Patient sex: F
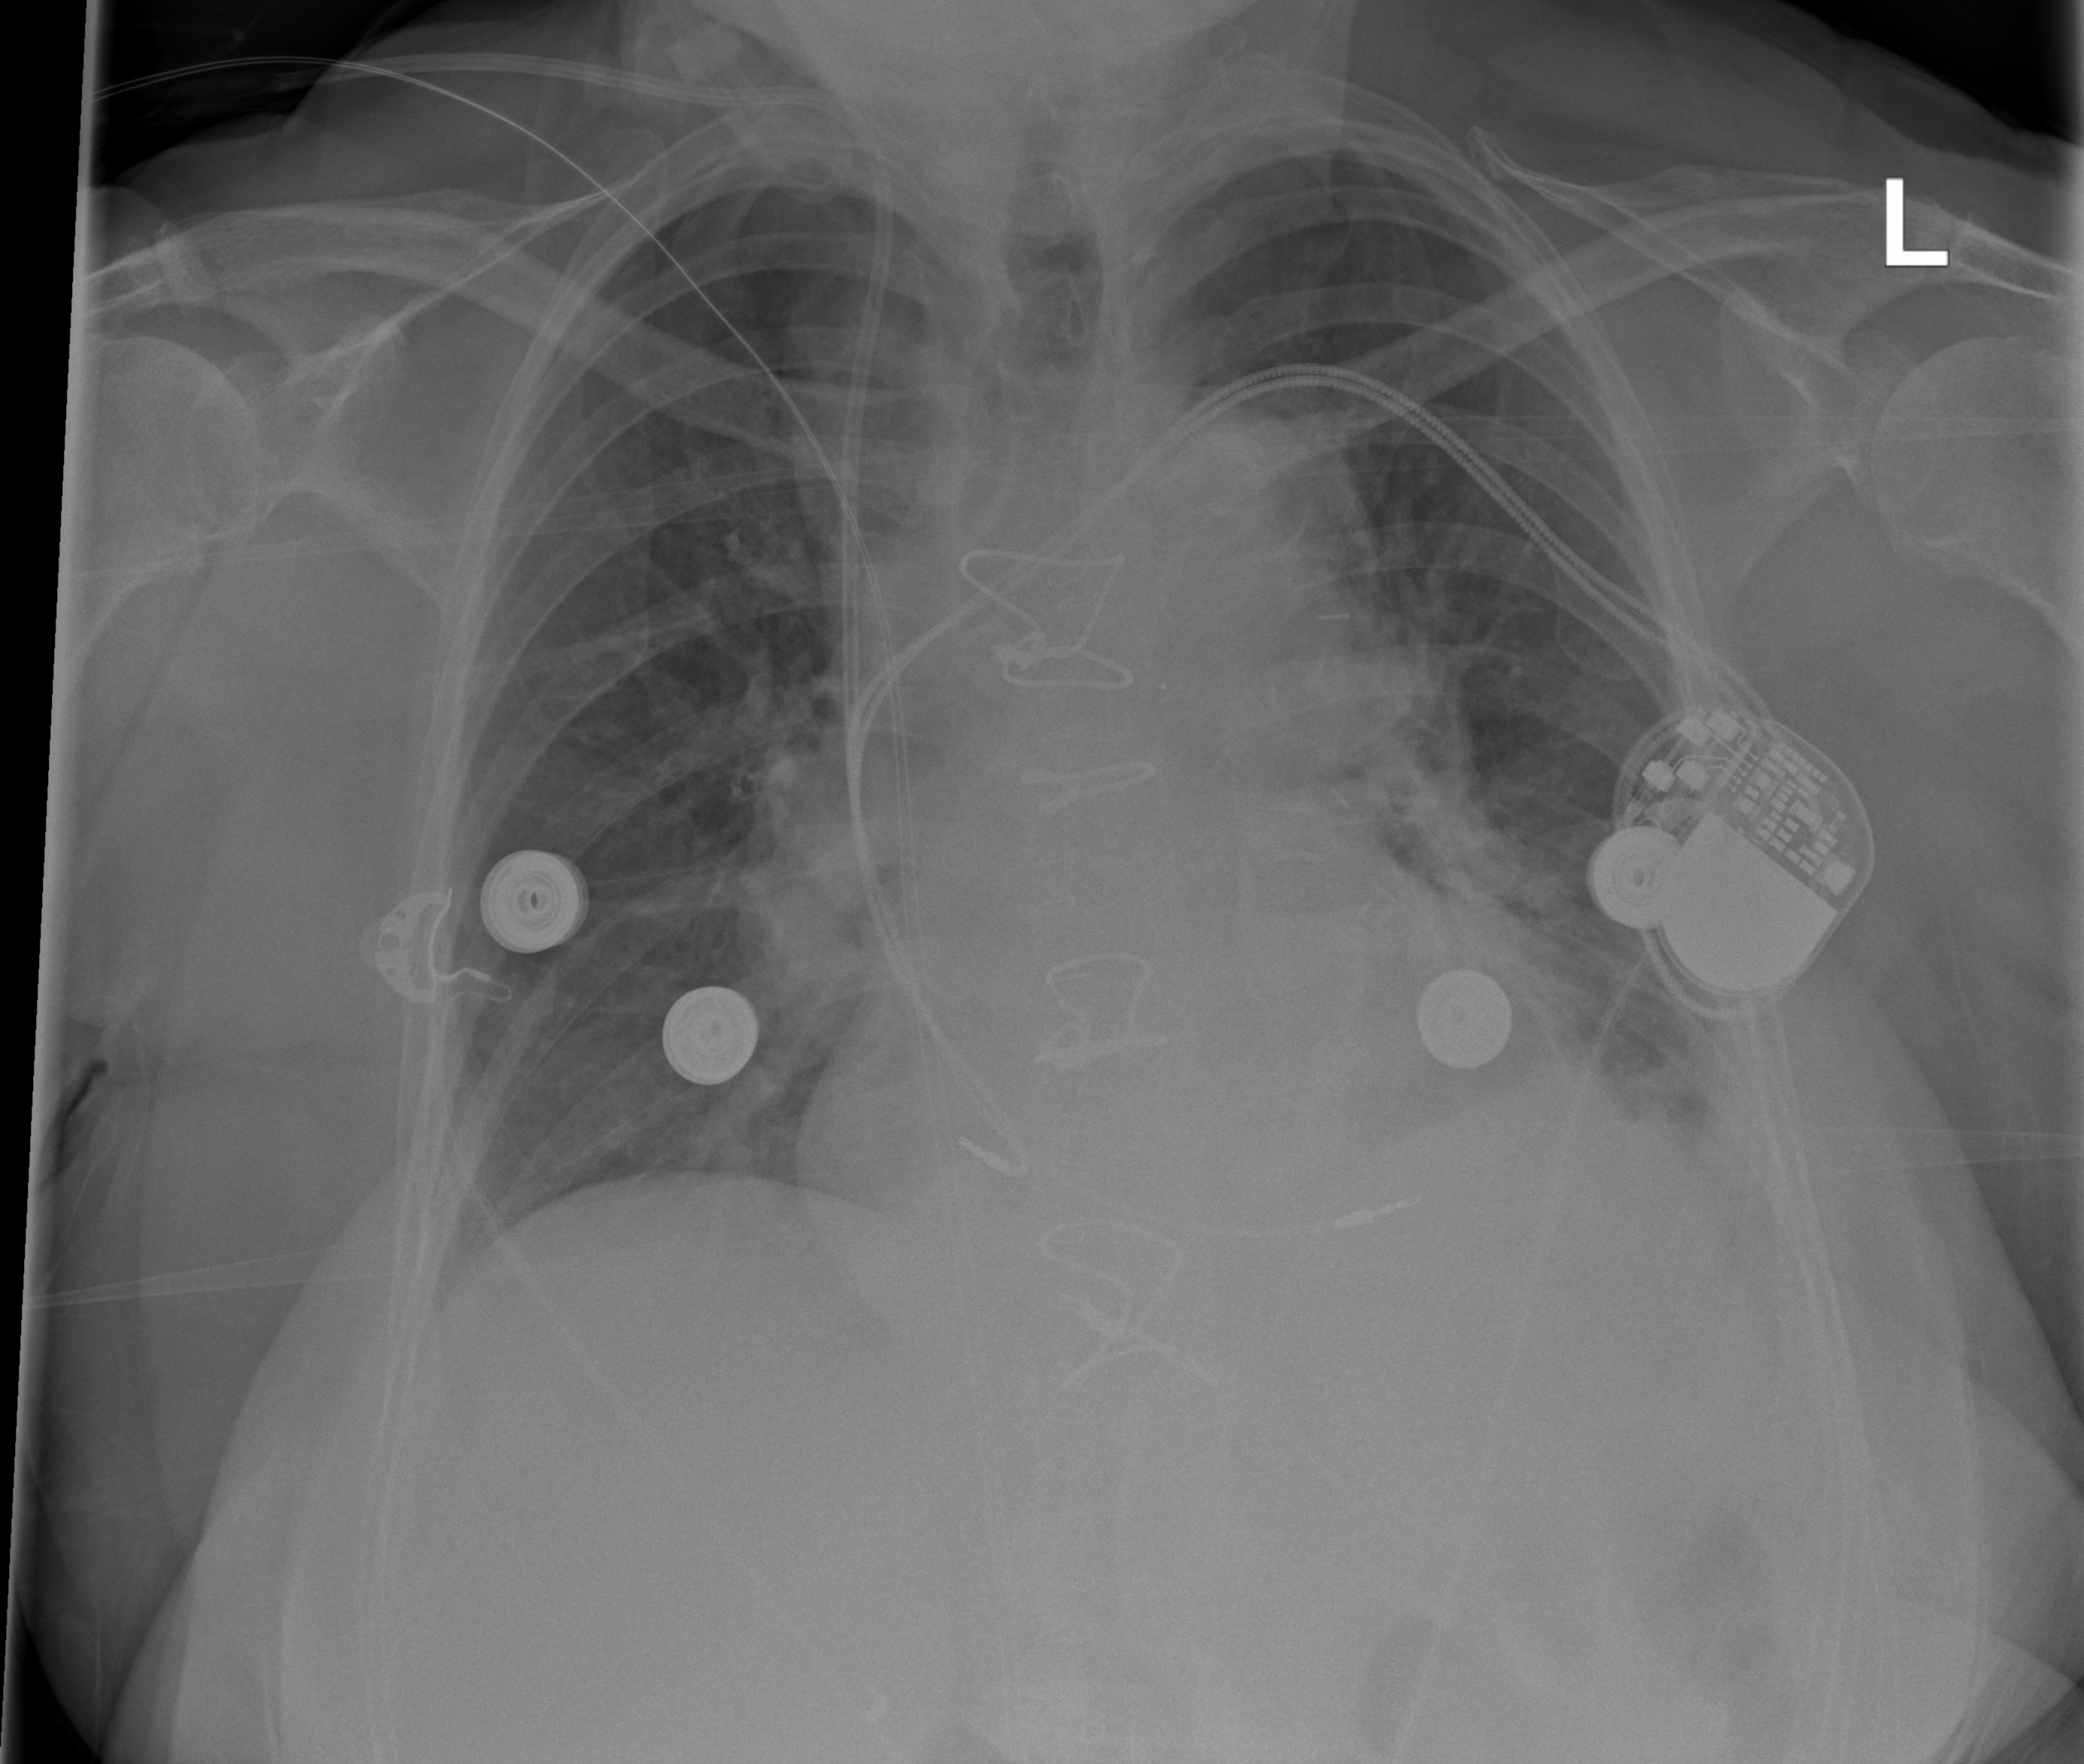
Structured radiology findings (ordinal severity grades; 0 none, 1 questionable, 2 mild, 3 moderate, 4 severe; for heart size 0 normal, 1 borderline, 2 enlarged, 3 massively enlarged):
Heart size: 0
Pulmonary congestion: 1
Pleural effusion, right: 0
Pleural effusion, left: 2
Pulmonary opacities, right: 0
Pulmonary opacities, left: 2
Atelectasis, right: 0
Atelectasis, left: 2